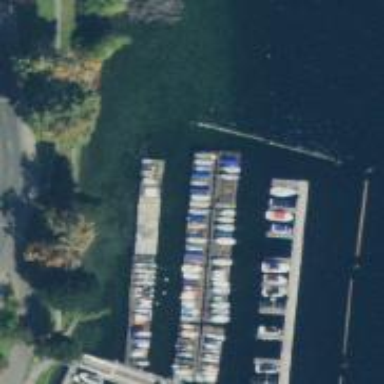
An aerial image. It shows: Pier with mooring facilities.